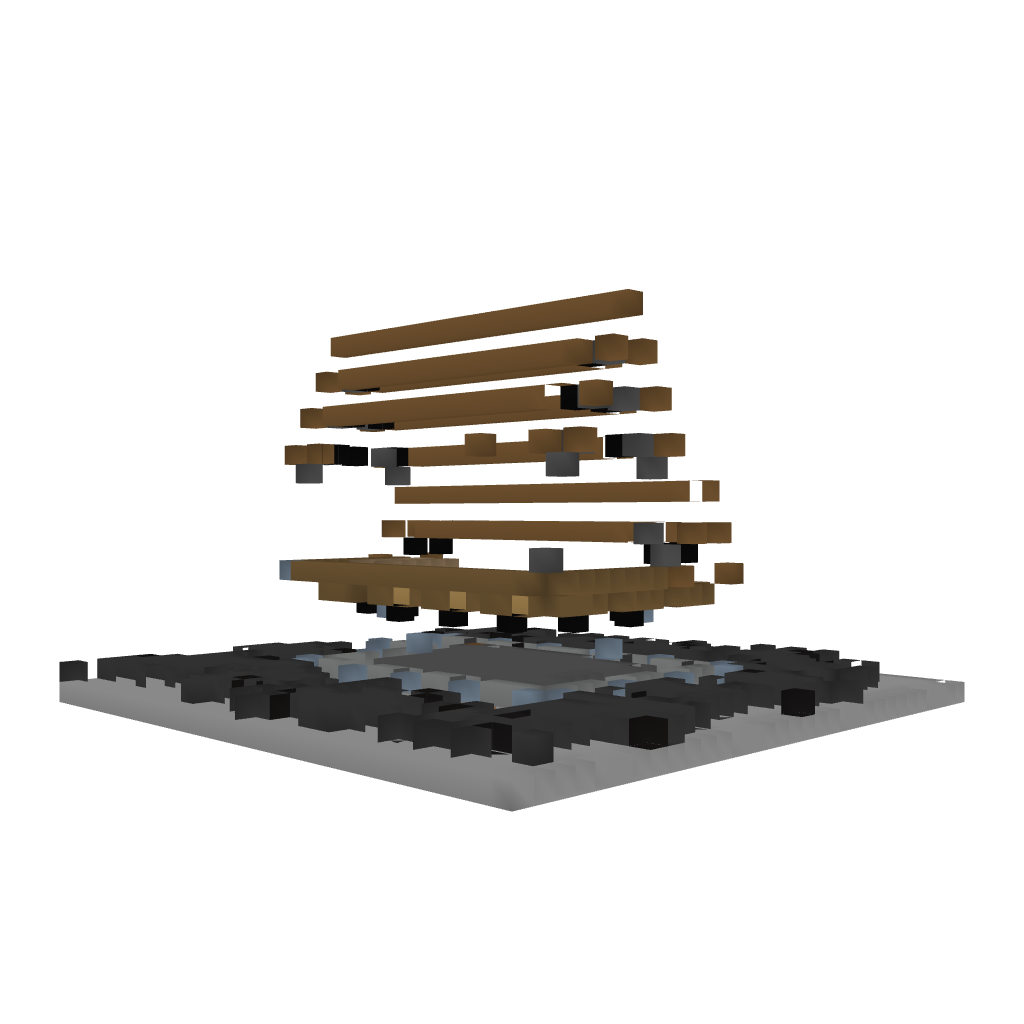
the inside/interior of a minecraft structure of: Medieval Cottage